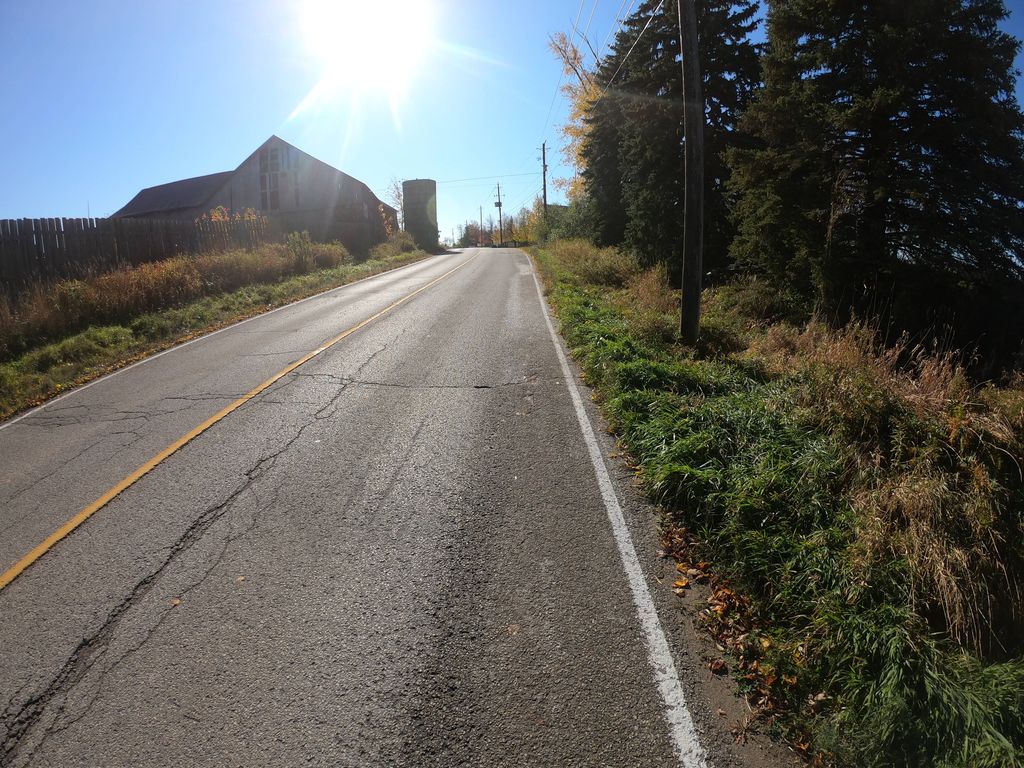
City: kitchener-waterloo